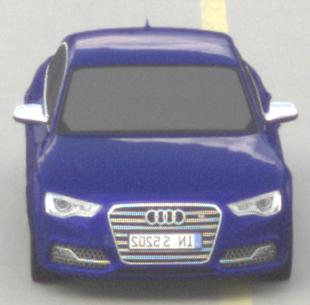
Make: Audi
Model: S5
Detailed model: F5
Model produced from: 2016
Model produced until: 2019
Doors: 2
Color: blue
Road condition: dry road
Daytime: morning or afternoon
Contrast: low contrast